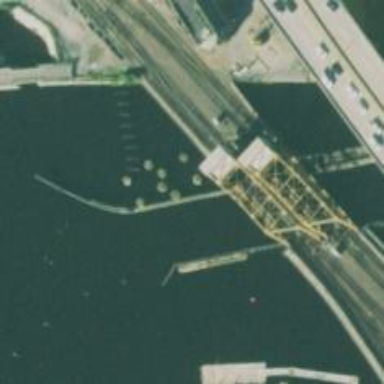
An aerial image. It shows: Bridge supported by pivot pier.